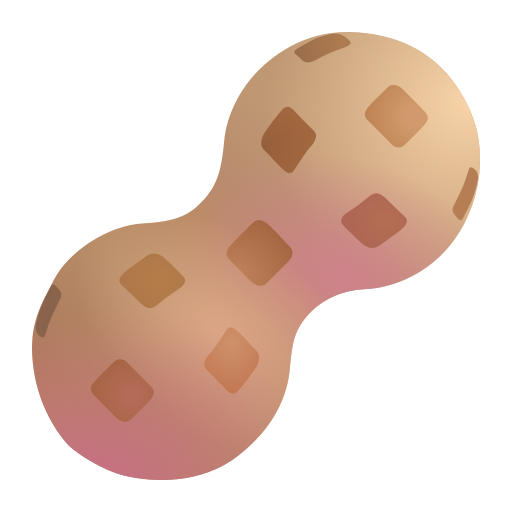
peanuts color